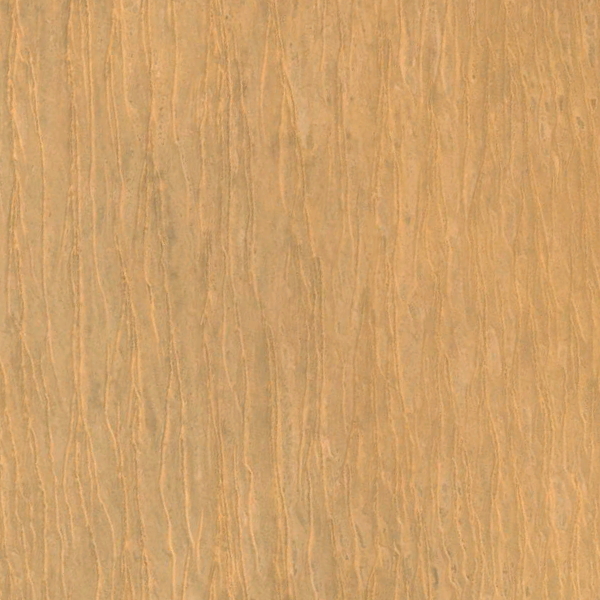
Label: Desert